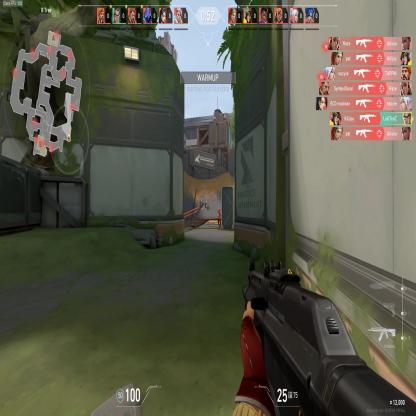
Label: enemy